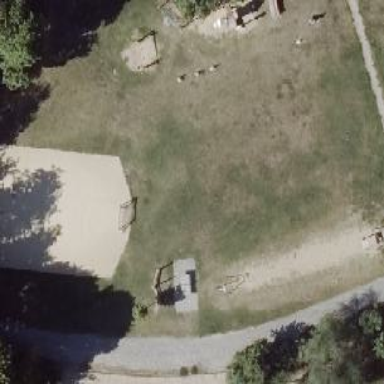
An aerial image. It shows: Playground area for leisure land.